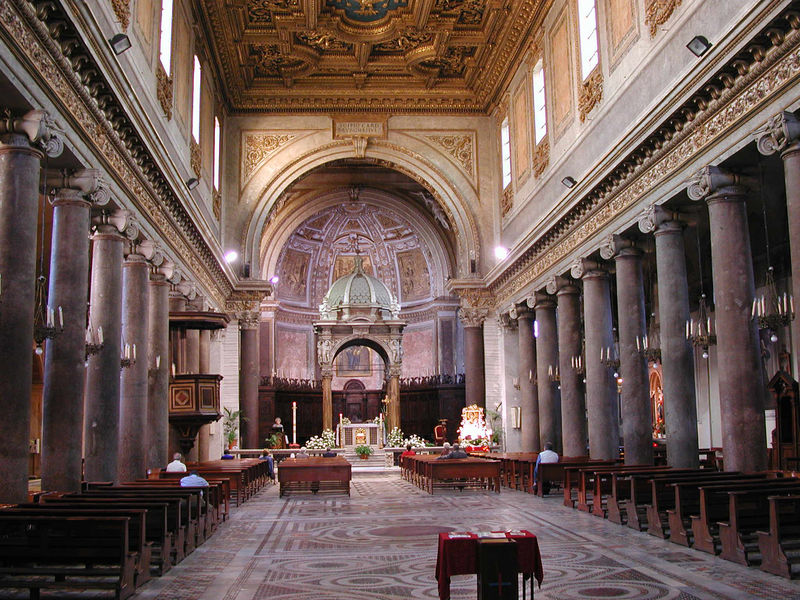
Titel: San Crisogono
Standort: Rom, S. Crisogono (EU - I - Latium)
Schlagwörter: menschen, fenster, holz, marmor, säule, säulen, rot, stein, innenraum, kirche, boden, gold, decke, rosa, bogen, italien, bank, besucher, rundbogen, kuppel, kerzen, stuck, foto, fotografie, arkade, glaube, kreuz, religion, dom, beten, gebet, altar, arkaden, bänke, hauptschiff, kapitelle, langhaus, rom, kapitell, intarsien, mittelschiff, kanzel, ionisch, apsis, chor, baldachin, christen, christentum, gläubige, basilika, säulengang, verziehrung, deckenmalerei, flachdecke, lichtgaden, katholiken, ionika, cosmaten, mosaikboden, santa maria maggiore, n, säulen kirche, ionische säulenordnung, apisis